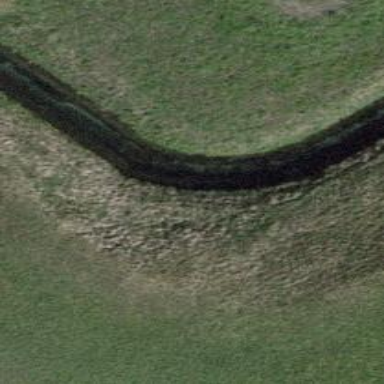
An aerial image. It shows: Drain that serves as waterway.